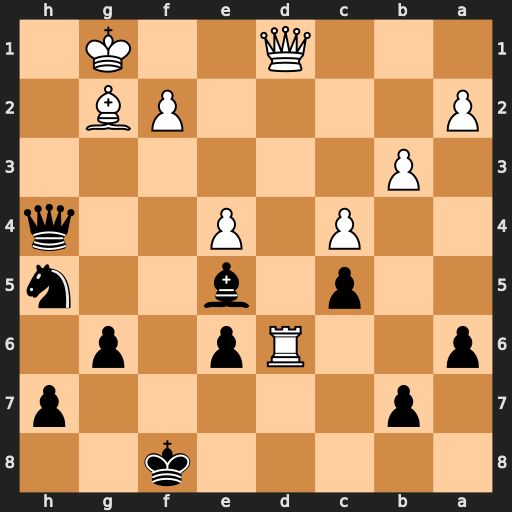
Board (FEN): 5k2/1p5p/p2Rp1p1/2p1b2n/2P1P2q/1P6/P4PB1/3Q2K1
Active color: b
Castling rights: -
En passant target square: -
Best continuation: Qh2+ Kf1 Bxd6